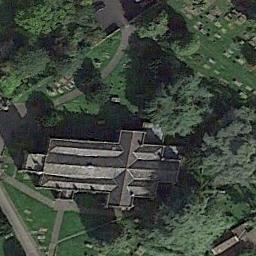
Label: church